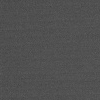
Atmospheric dust classification: dusty